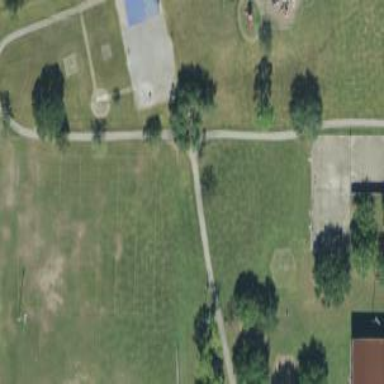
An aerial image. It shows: Park that serves as memorial ground.